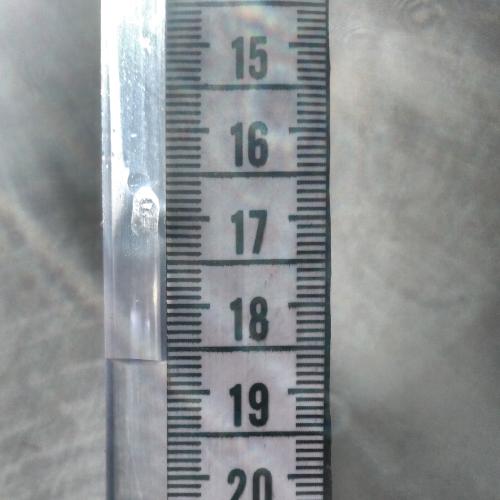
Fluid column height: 18.6 cm